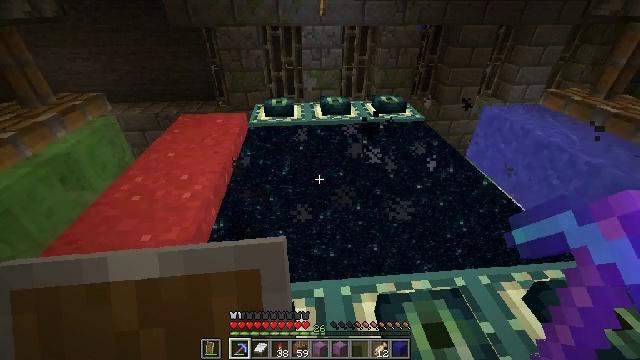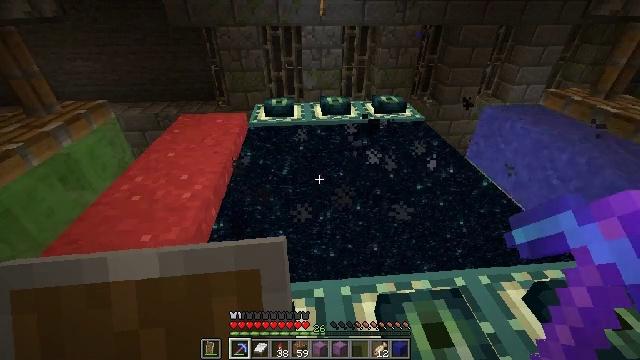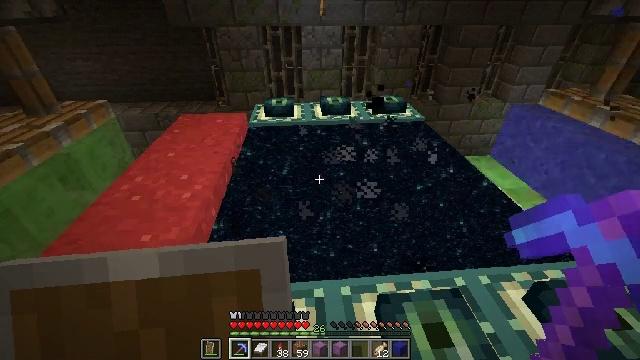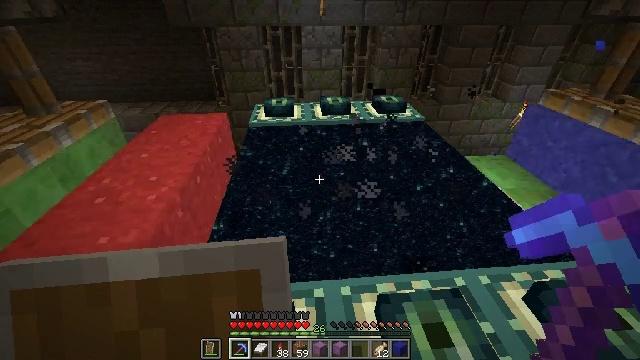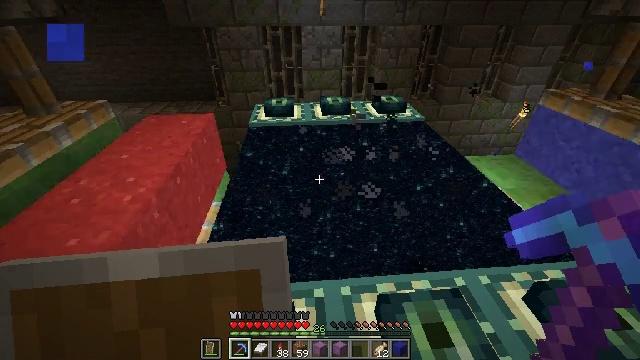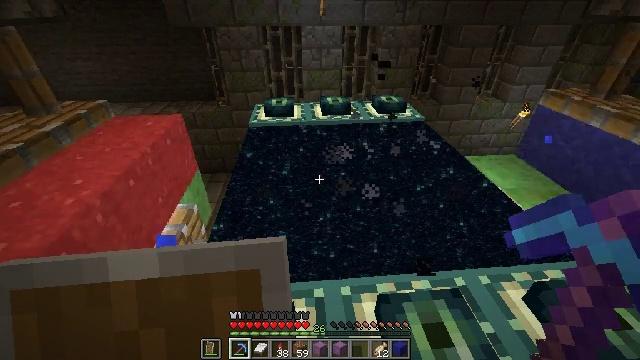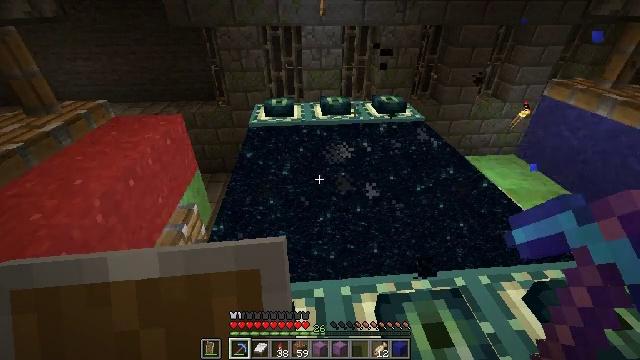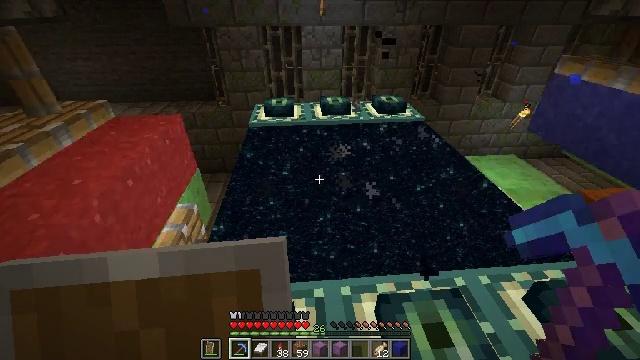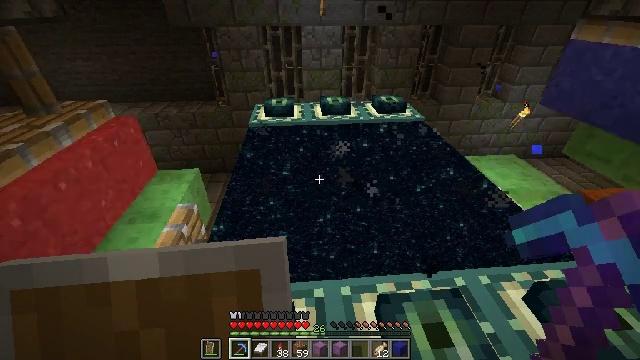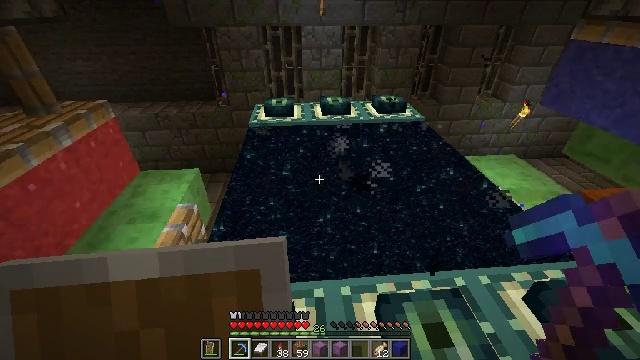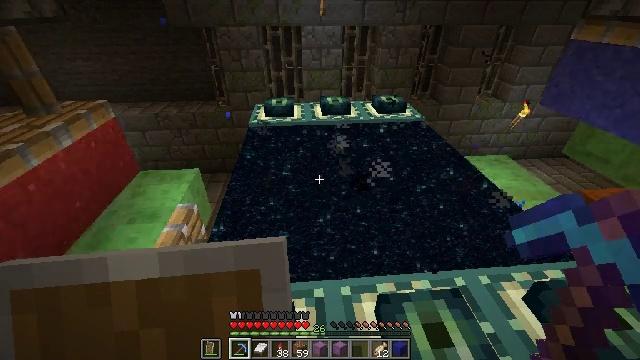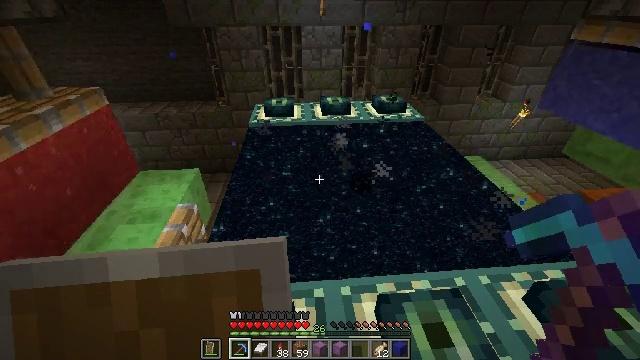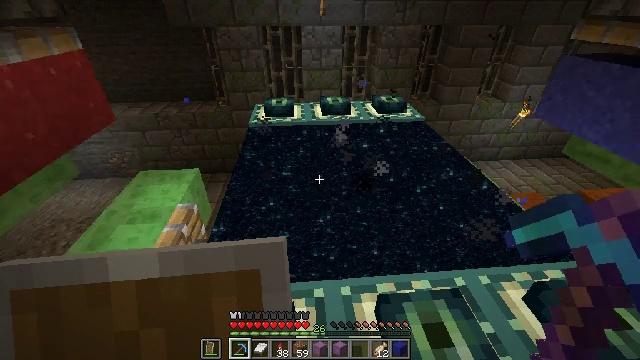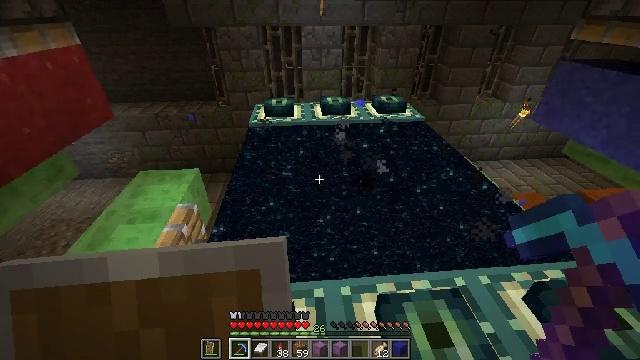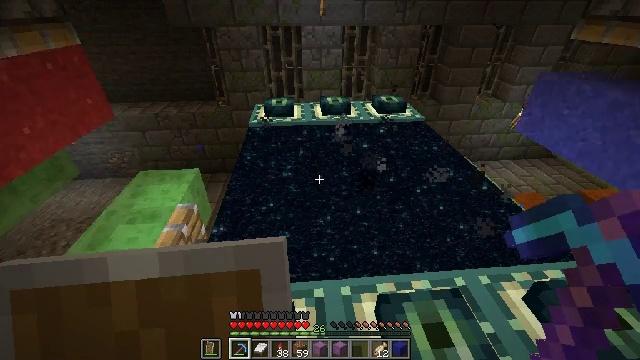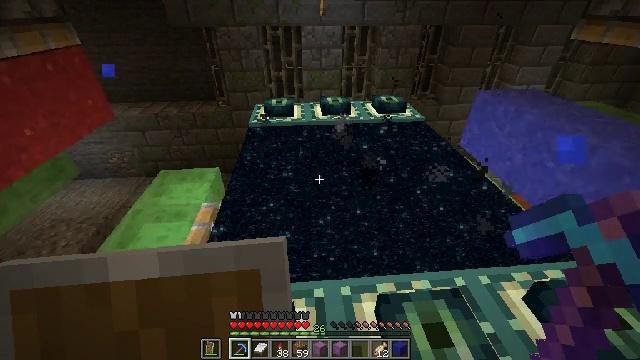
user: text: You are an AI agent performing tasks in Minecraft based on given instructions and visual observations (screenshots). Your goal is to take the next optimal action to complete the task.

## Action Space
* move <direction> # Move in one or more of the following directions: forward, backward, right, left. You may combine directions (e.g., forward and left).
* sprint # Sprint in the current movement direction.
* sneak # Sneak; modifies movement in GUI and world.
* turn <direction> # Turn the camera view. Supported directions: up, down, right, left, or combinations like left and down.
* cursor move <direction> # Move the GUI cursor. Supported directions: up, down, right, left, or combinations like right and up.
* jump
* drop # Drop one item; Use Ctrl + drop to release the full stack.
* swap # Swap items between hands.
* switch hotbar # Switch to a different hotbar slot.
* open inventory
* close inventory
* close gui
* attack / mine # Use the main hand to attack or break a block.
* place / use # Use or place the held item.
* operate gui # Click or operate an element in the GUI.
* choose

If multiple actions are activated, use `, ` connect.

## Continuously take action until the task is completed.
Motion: motion action
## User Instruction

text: Use a shovel to collect blue concrete powder.
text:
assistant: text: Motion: no_op
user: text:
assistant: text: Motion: no_op
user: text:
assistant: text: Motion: no_op
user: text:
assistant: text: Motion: no_op
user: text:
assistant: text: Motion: no_op
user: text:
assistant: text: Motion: no_op
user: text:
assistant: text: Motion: no_op
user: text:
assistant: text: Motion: no_op
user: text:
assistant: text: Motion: no_op
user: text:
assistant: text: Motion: no_op
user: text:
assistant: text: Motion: no_op
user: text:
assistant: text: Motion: no_op
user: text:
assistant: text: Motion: no_op
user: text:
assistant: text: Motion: no_op
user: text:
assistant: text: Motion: no_op
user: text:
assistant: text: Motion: no_op
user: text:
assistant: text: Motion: no_op
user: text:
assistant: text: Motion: no_op
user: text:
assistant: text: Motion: no_op
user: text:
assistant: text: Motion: no_op
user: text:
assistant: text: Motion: no_op
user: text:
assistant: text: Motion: no_op
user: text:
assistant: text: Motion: no_op
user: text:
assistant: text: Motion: no_op
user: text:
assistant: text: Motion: no_op
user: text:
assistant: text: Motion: no_op
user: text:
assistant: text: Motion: no_op
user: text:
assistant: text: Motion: no_op
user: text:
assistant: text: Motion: no_op
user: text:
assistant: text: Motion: no_op